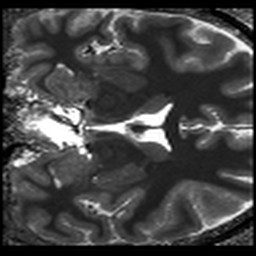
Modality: T1map
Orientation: coronal
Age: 22
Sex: male